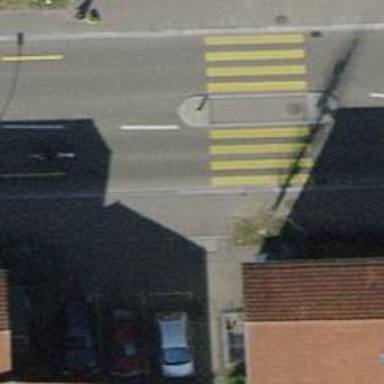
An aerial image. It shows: Unmarked crossing with traffic calming table.